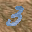
Label: 3